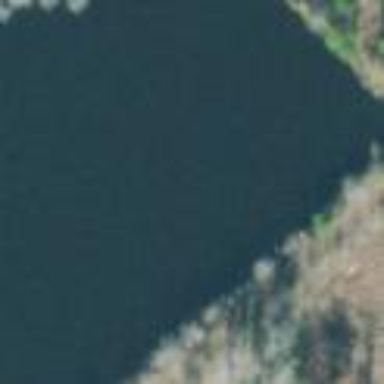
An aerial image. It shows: Reservoir of water.